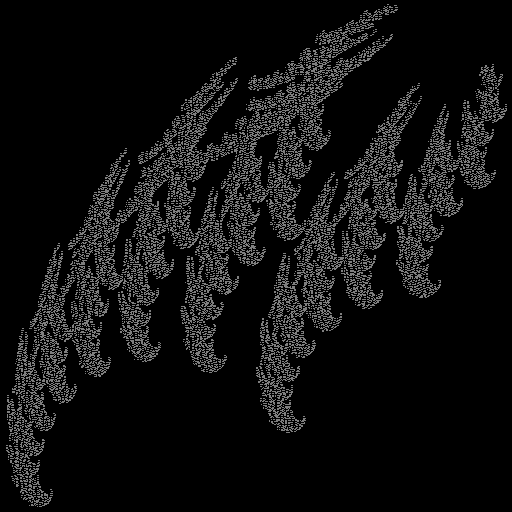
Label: spiderbrake